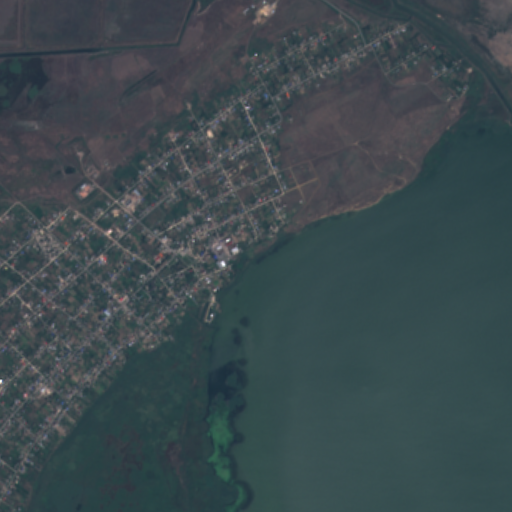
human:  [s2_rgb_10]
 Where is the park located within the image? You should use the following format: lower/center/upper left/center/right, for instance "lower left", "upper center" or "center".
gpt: The park is located in the center left of the image.
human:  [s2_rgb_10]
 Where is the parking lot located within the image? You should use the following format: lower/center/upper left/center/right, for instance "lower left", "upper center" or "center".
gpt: The parking lot is located in the center left of the image.
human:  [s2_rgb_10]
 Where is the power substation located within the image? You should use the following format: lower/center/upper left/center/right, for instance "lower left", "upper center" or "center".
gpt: The power substation is located in the upper right of the image.
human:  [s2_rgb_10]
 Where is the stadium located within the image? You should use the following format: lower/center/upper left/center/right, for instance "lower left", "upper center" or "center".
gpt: The stadium is located in the center left of the image.
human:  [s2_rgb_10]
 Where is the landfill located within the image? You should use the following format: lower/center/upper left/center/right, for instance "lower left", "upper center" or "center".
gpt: There is no landfill in the image.